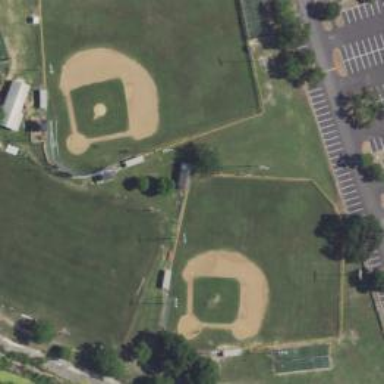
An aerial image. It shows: Baseball pitch for leisure land activities.